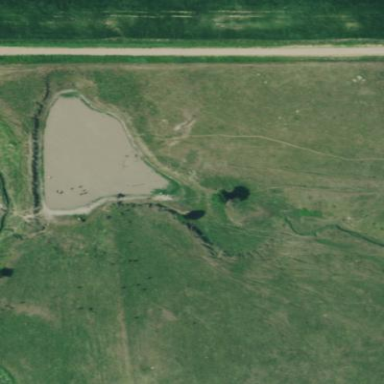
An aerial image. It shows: Reservoir area.